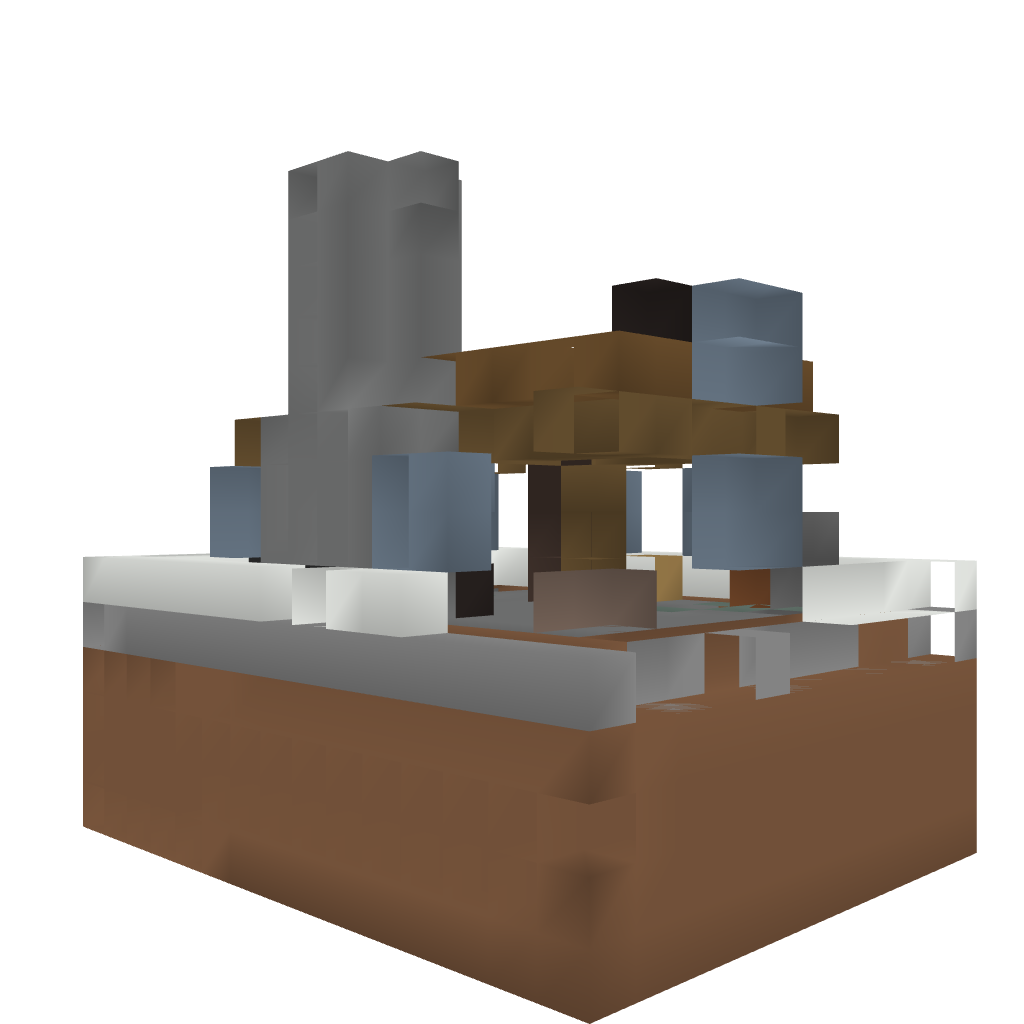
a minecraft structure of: House2